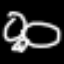
Label: frog